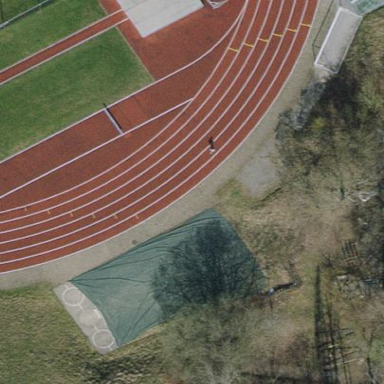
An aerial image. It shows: Shot put sports pitch with sandy surface.